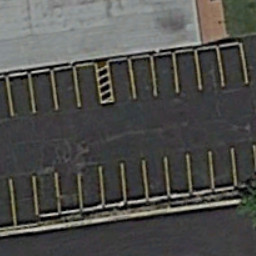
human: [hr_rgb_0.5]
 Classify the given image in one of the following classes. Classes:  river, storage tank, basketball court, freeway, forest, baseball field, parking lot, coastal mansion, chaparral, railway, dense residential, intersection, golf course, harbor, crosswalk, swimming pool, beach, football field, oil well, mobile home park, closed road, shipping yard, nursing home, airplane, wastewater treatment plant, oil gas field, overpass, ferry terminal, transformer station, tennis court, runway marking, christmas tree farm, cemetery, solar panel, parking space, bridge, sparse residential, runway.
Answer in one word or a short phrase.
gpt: parking space